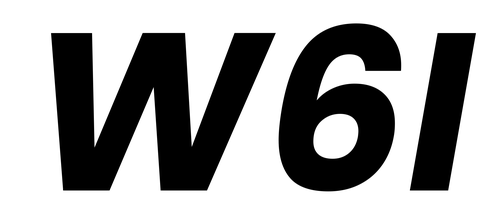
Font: Poppins-BoldItalic